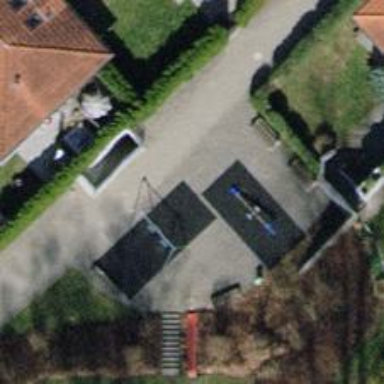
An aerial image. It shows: Playground featuring seesaw.